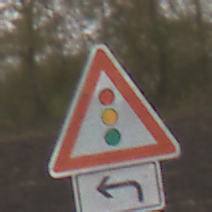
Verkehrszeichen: Lichtzeichenanlage
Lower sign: RichtungsangabeDurchPfeile2
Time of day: MorningAfternoon
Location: Outdoor (Nature)
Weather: Overcast
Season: NotSpecified
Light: Natural